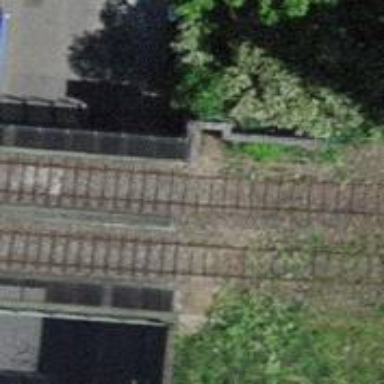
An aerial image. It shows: Disused railway bridge.